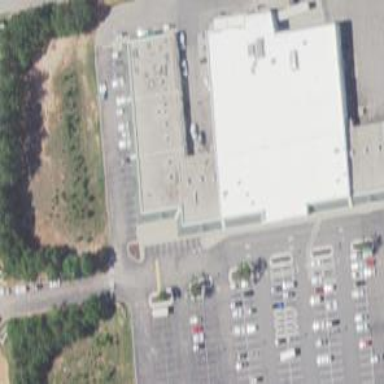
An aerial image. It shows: Retail building.